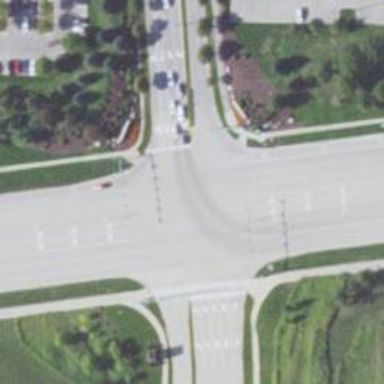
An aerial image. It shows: Crossing on the cycleway.